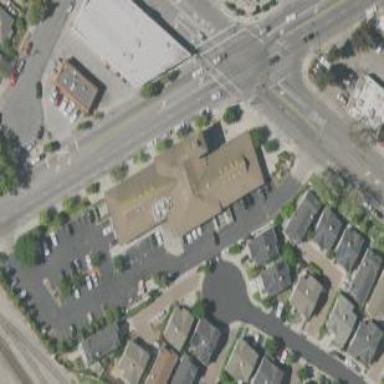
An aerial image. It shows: Retail area.